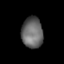
Tissue: lung
Cell type: Endothelial cells
Senescence score: 0.6779
Nuclear area (px): 649
Mean DAPI intensity: 102.978